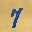
Label: 7